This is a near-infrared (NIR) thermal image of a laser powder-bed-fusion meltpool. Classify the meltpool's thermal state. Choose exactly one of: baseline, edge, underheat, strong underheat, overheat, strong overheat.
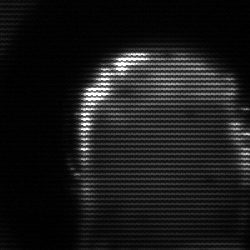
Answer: baseline